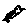
Label: bird